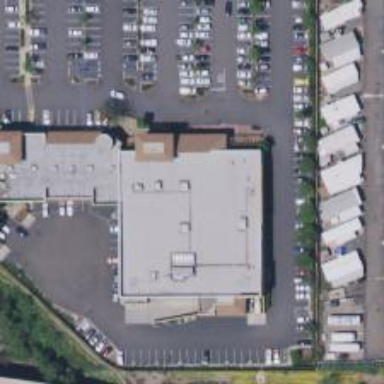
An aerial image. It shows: Supermarket.